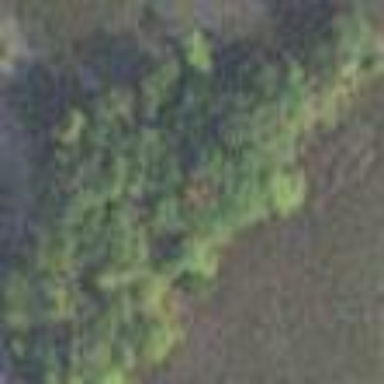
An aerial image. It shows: Swamp in wetland area.